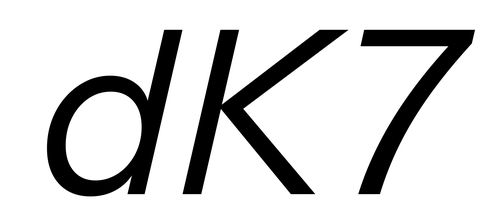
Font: InstrumentSans-Italic_Italic